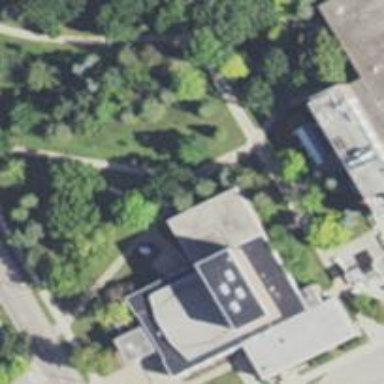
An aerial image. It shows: Theater located within university building.